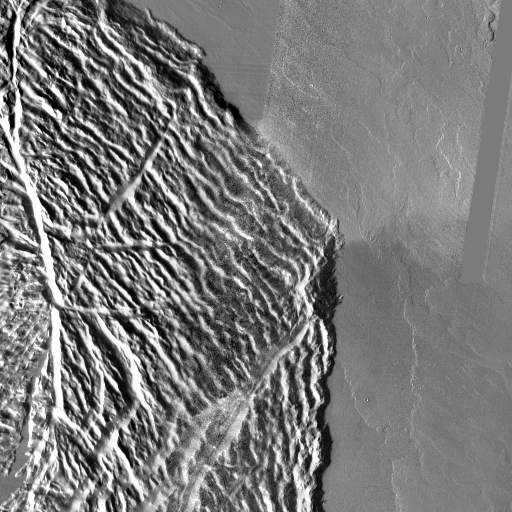
Crater classes present: Background